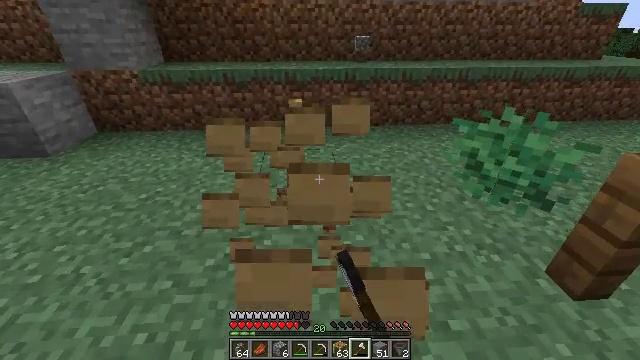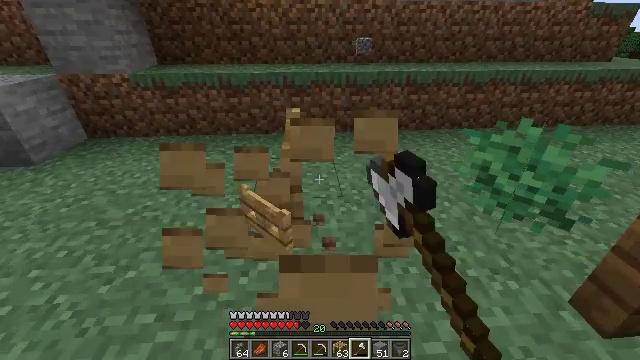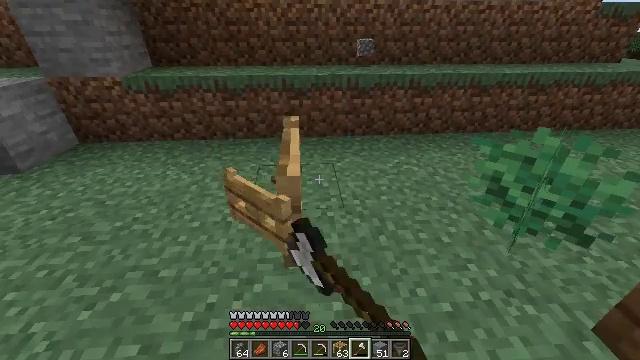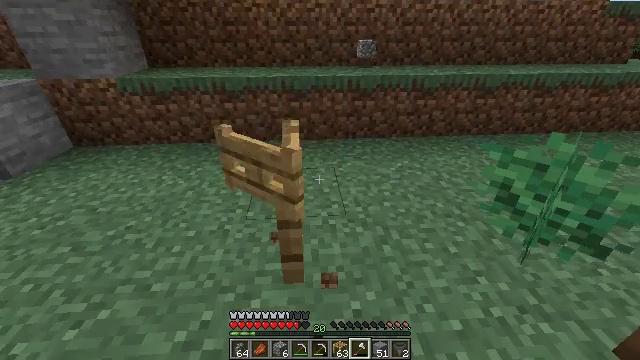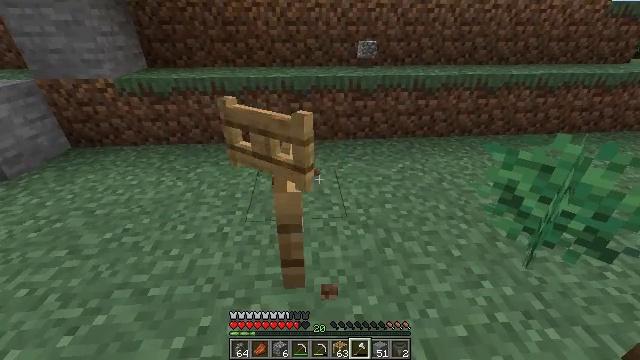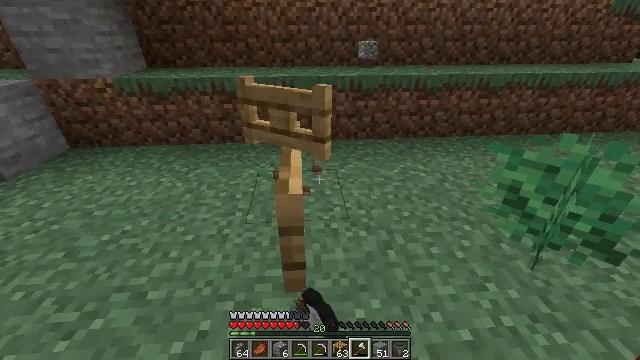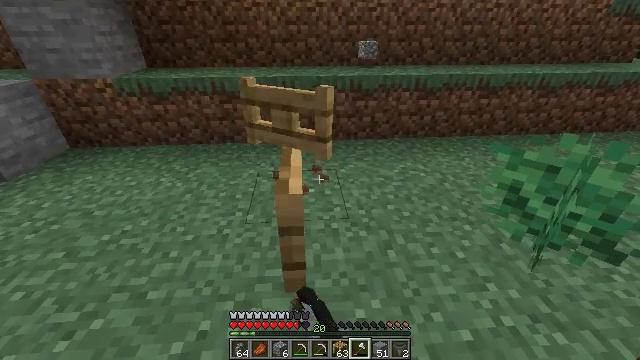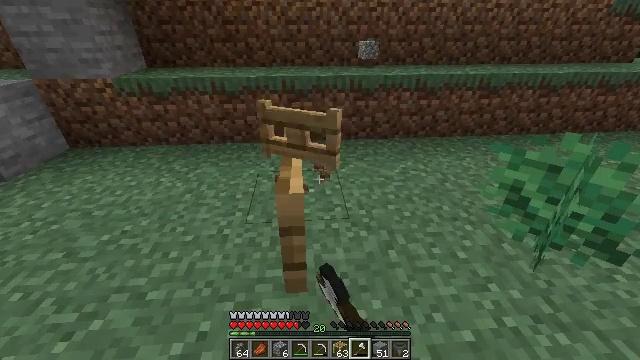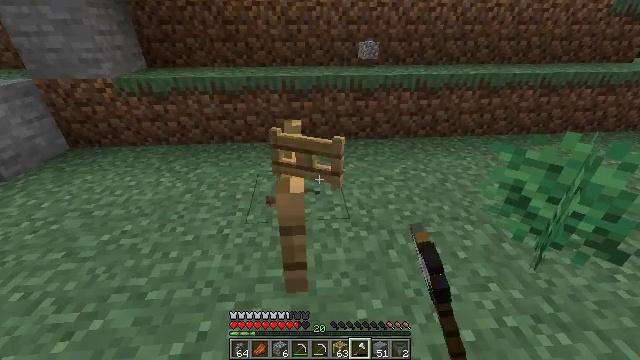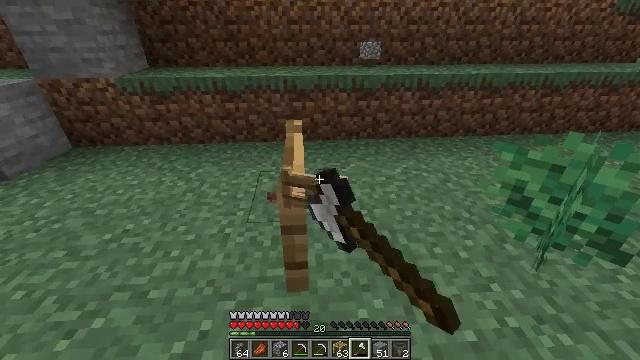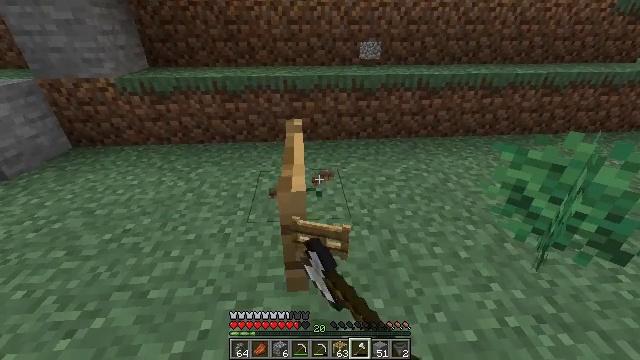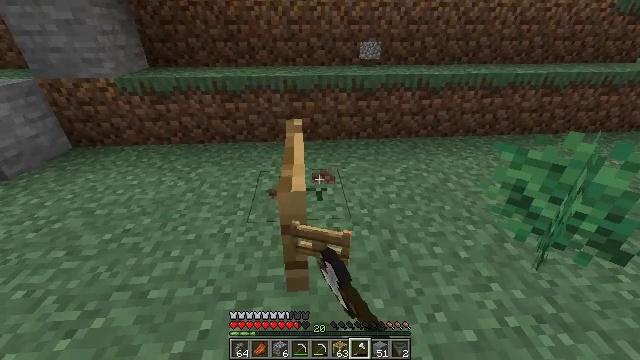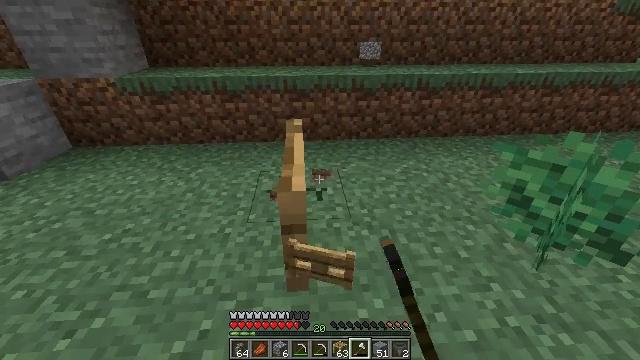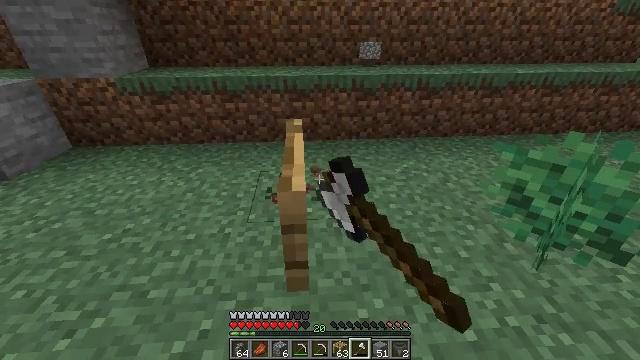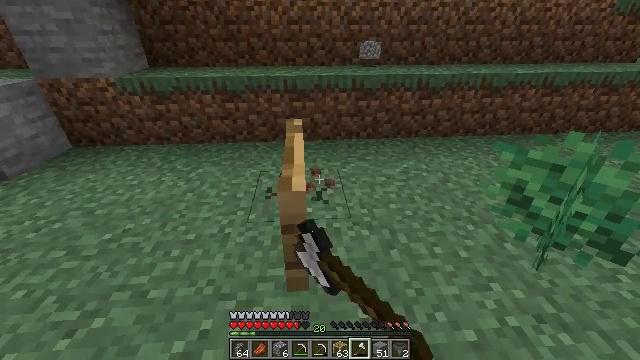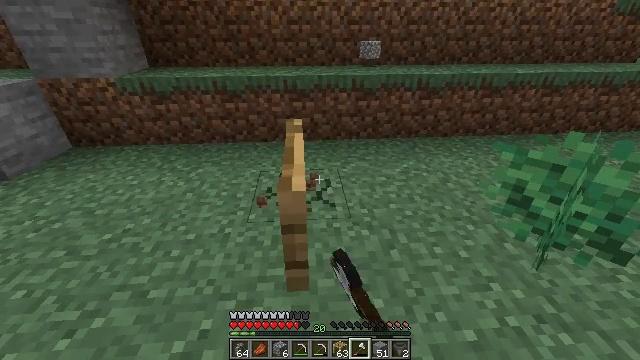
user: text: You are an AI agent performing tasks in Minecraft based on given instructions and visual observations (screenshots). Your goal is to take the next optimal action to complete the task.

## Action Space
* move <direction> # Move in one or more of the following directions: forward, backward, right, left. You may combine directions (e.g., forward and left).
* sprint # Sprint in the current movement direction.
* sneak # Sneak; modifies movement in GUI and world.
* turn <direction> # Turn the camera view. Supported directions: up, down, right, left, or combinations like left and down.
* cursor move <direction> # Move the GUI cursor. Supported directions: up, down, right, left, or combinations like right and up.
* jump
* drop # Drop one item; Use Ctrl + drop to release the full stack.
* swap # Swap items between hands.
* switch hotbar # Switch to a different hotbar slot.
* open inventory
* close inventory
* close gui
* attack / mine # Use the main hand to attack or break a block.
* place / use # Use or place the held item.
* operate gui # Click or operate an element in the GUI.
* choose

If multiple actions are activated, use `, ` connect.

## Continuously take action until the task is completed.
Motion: motion action
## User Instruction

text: Mine grass block from the ground.
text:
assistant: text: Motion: move forward, attack / mine
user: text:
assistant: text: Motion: attack / mine
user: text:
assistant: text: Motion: attack / mine
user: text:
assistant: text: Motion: attack / mine
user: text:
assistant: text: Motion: attack / mine
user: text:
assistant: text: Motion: attack / mine
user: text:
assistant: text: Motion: attack / mine
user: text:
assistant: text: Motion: attack / mine
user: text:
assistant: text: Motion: attack / mine
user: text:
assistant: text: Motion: attack / mine
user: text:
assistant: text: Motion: attack / mine
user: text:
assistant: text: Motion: attack / mine
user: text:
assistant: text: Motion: attack / mine
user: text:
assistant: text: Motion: attack / mine
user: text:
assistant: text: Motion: attack / mine
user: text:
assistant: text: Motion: attack / mine
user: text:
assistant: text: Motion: attack / mine
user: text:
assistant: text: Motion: attack / mine
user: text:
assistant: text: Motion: attack / mine
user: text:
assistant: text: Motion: attack / mine
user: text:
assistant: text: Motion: attack / mine
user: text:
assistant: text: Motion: attack / mine
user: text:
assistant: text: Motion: attack / mine
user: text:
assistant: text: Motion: attack / mine
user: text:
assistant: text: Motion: attack / mine